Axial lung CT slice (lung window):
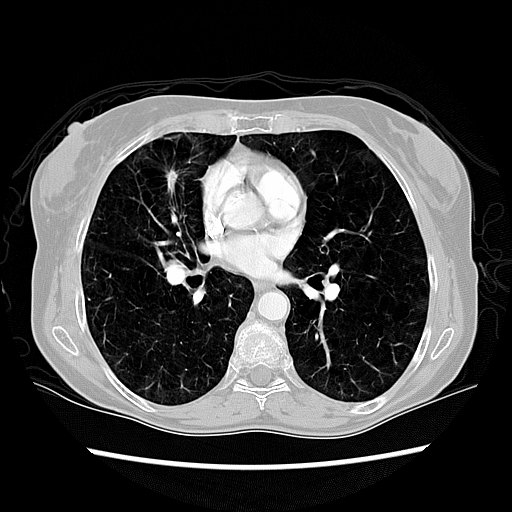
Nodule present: yes
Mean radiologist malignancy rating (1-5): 3.5